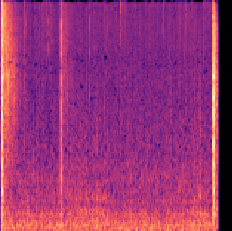
Sound class: Fire crackling